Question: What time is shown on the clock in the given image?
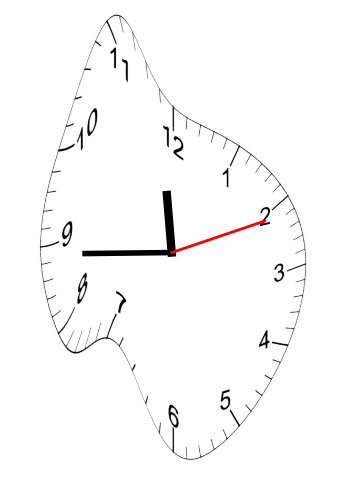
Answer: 11:44:11